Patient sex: F
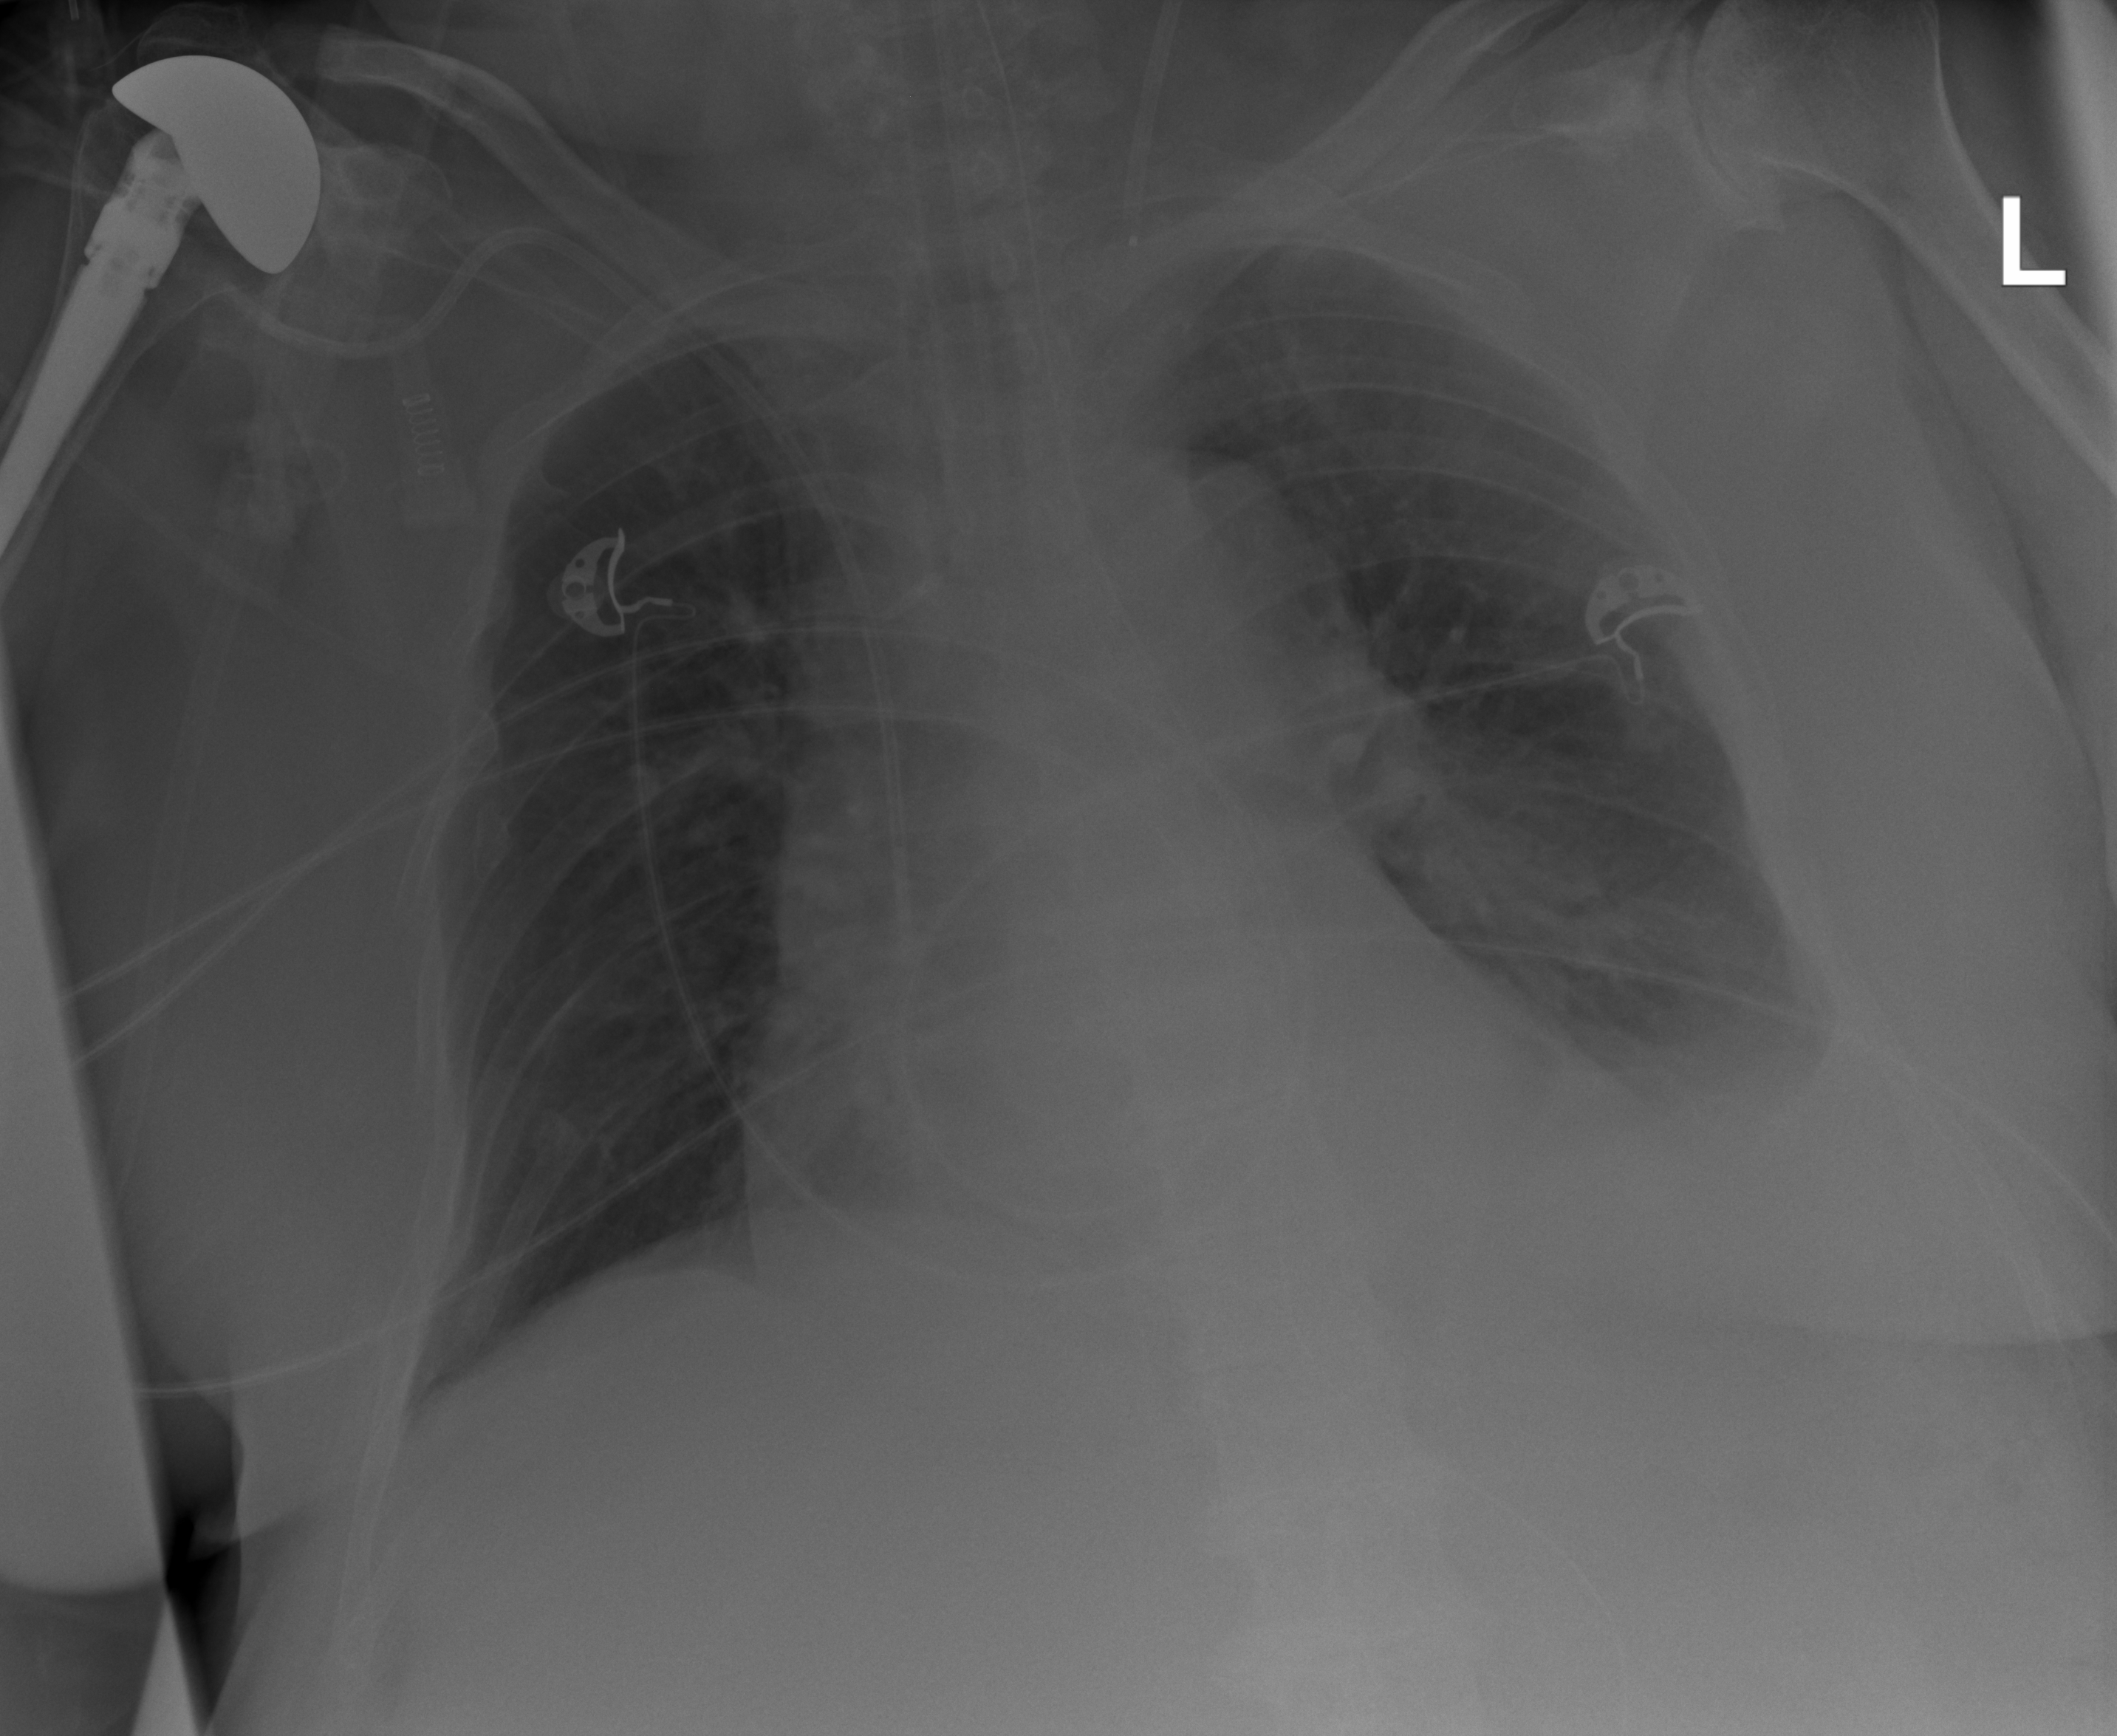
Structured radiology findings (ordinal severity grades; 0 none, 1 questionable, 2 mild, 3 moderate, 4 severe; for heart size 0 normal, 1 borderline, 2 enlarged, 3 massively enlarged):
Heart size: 2
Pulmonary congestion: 2
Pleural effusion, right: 1
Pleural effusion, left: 2
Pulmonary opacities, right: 0
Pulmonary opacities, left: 2
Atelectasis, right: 0
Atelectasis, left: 2